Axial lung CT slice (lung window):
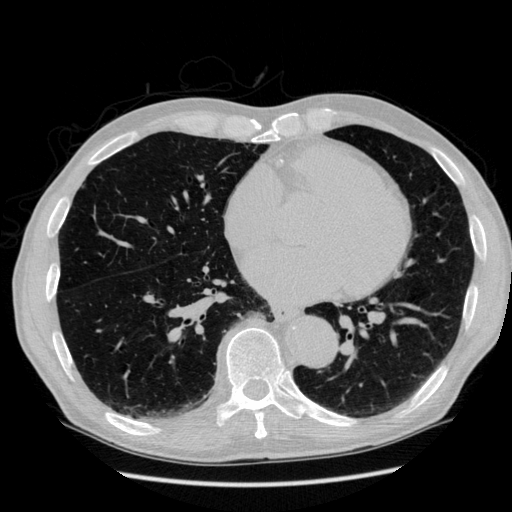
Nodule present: no